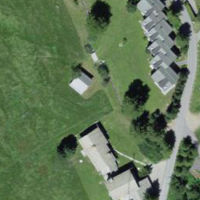
EUNIS habitat code: 55
Species observed at this site:
Saxifraga aizoides